Interaction volume radius: 5 \u00c5
Interaction volume height: 15 \u00c5
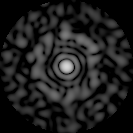
Disorder parameter: 0.8656